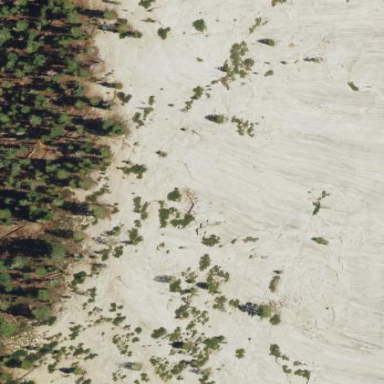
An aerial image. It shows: Landscape dominated by bare rock.